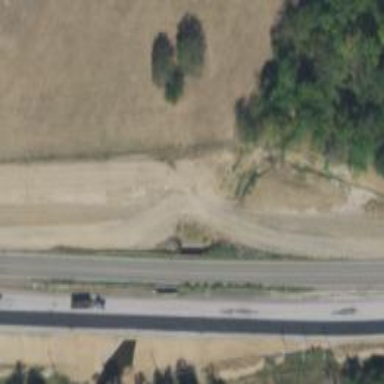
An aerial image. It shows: Culvert tunnel.